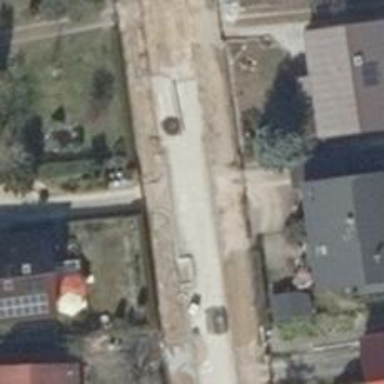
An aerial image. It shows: Driveway.